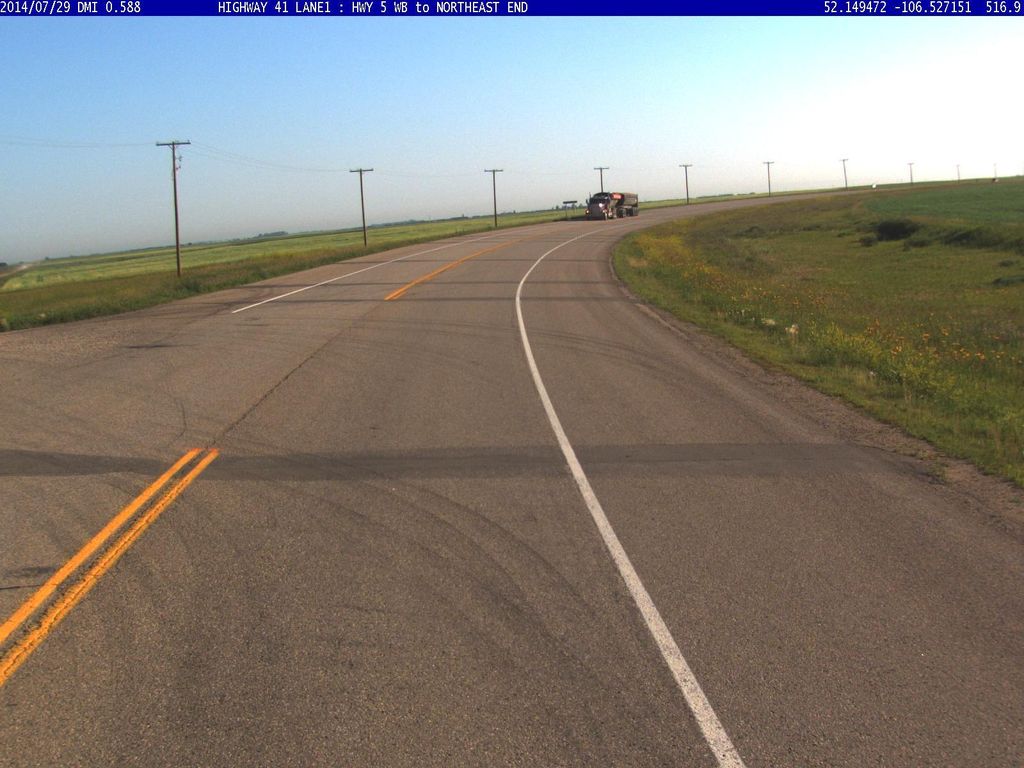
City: saskatoon